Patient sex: F
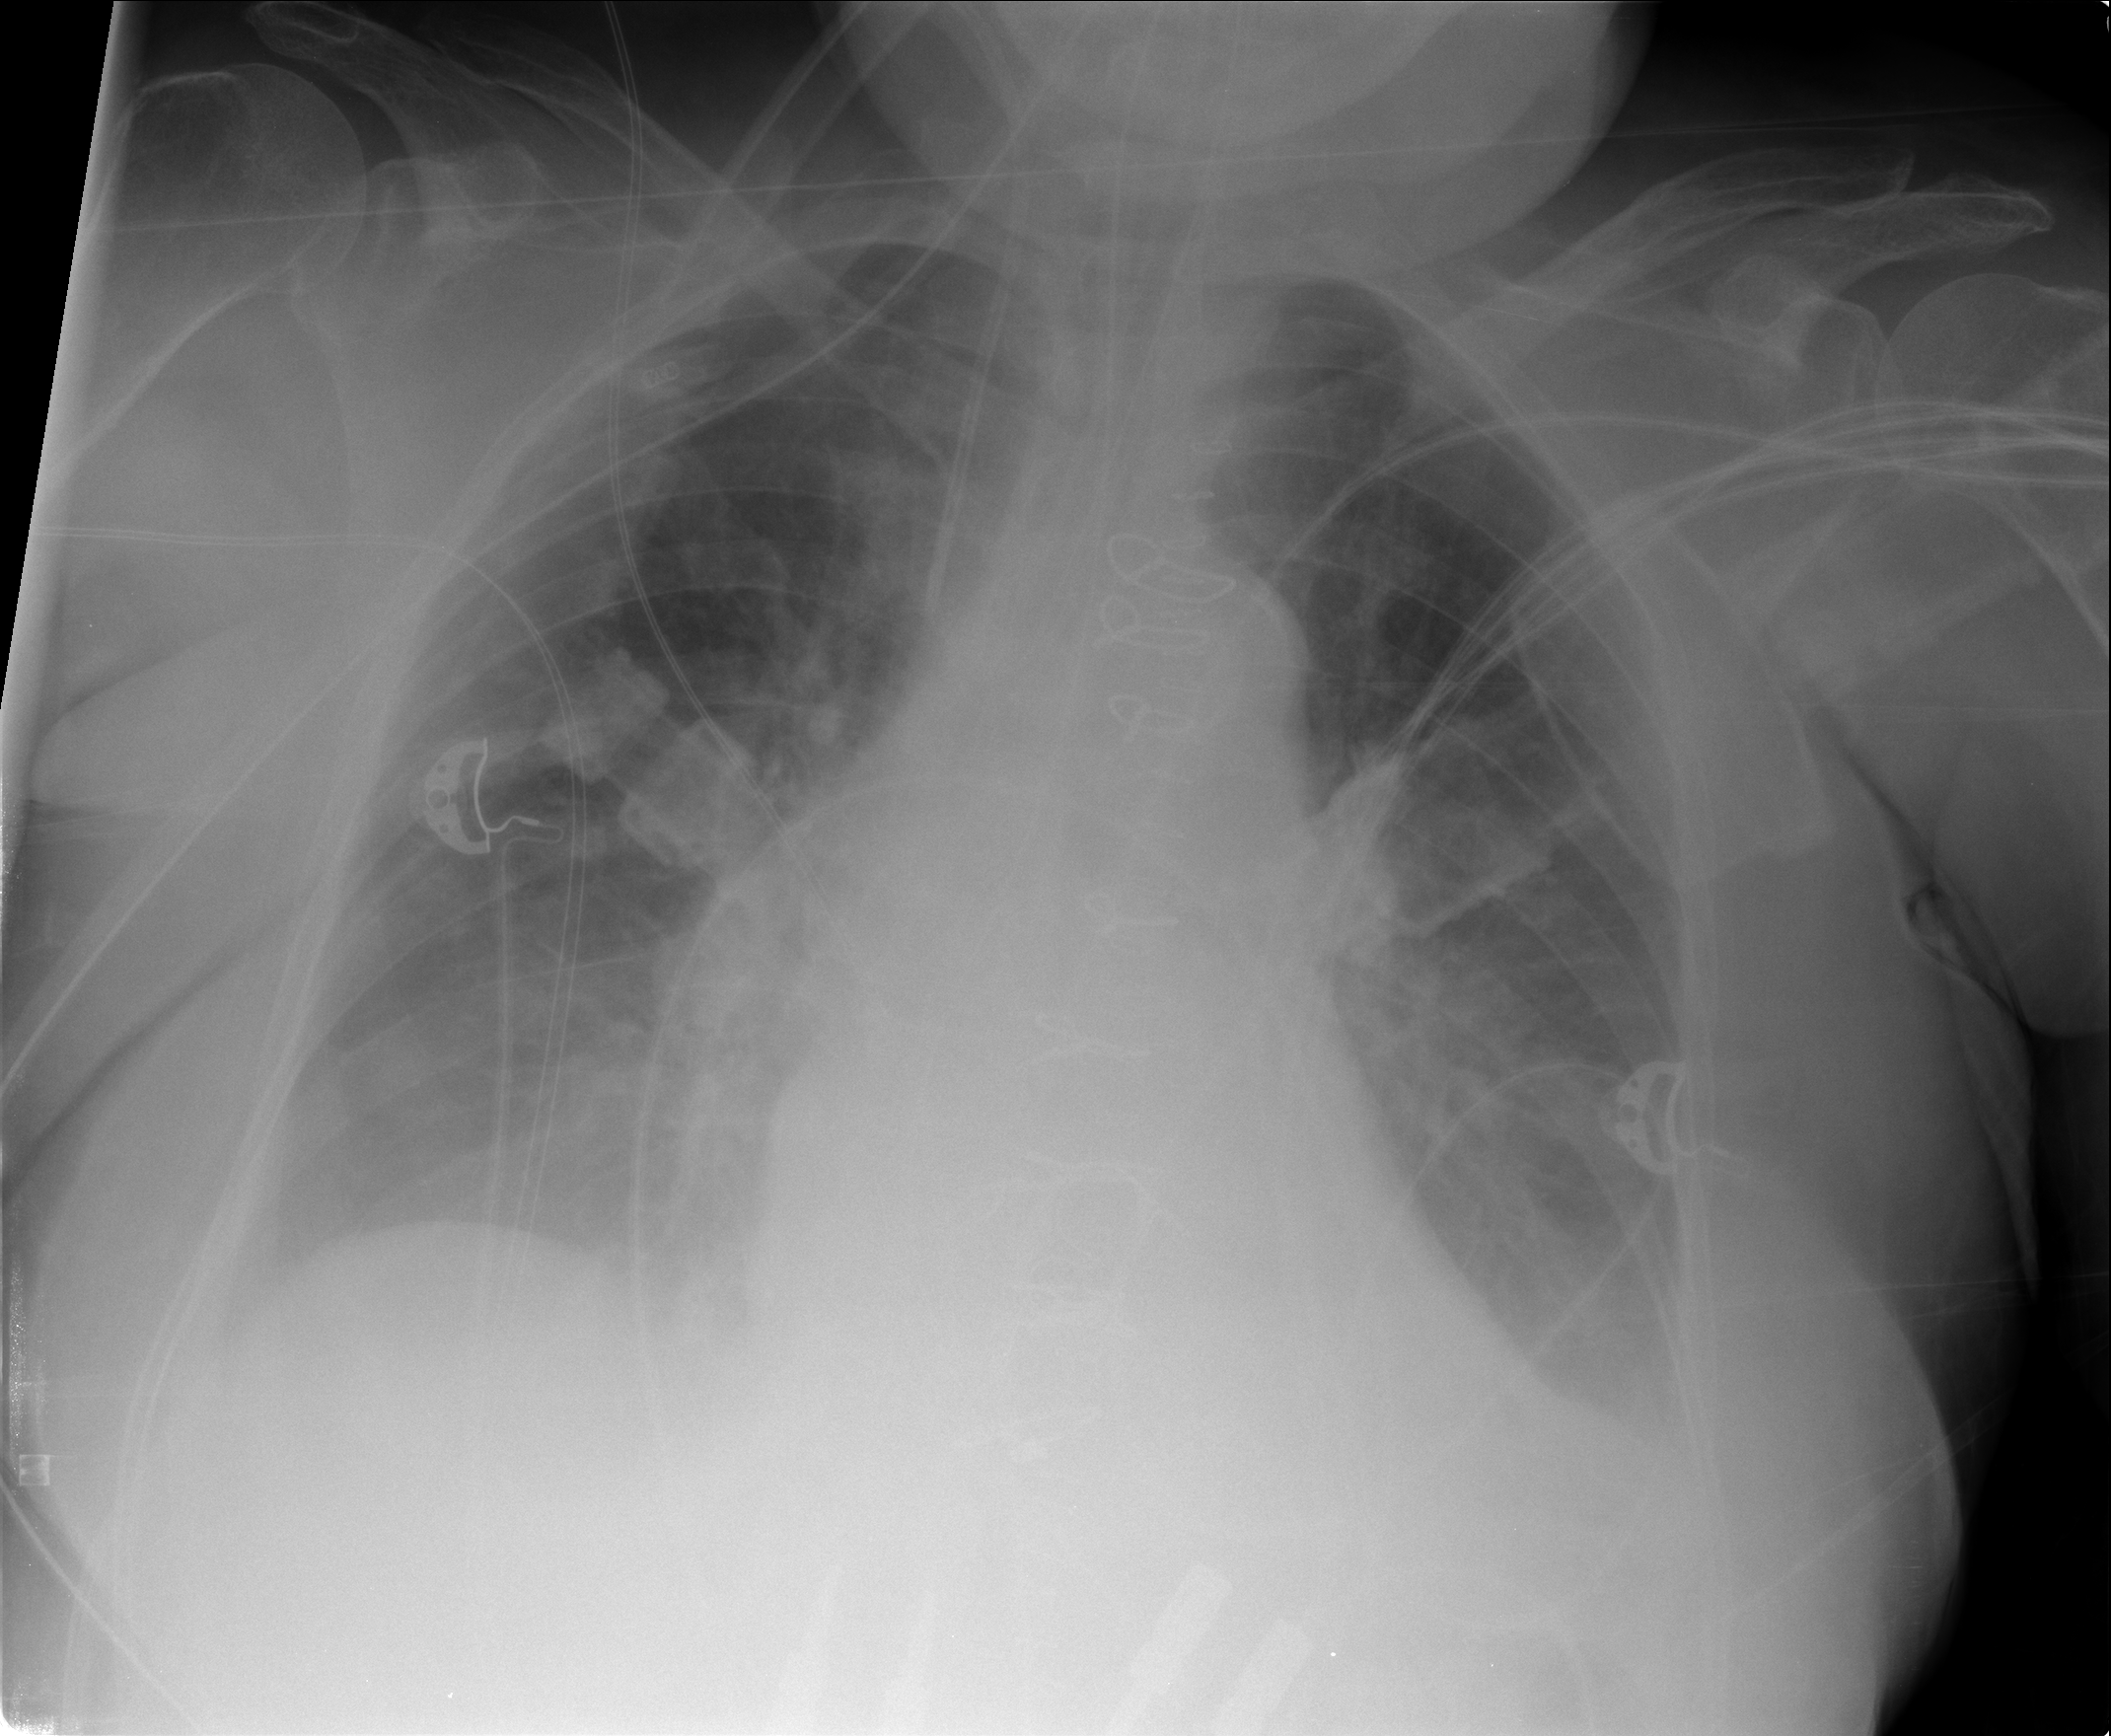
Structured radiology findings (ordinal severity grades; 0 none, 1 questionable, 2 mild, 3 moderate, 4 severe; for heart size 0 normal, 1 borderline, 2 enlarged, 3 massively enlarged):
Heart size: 0
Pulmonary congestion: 2
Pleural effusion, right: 2
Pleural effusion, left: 2
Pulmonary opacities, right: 0
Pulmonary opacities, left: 0
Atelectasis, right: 2
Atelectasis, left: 2